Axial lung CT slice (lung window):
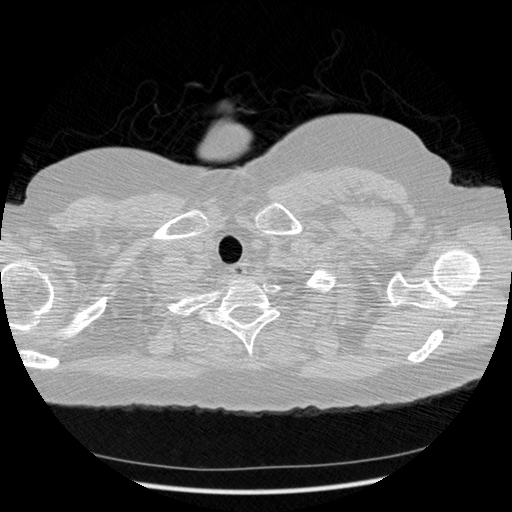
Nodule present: no